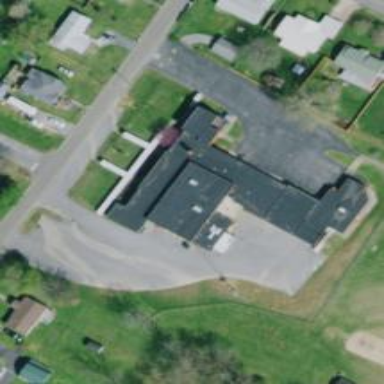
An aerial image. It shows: School.